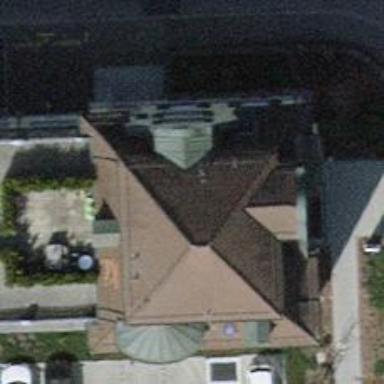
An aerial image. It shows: Clinic.